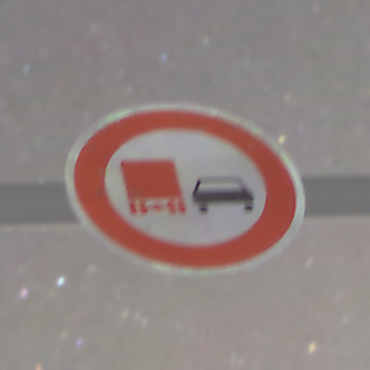
Verkehrszeichen: UeberholverbotKraftfahrzeuge
Umgebung: Outdoor, Suburban
Tageszeit: Night
Wetter: Clear
Licht: Artificial
Jahreszeit: NotSpecified
Kontrast: MediumContrast